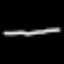
Label: line